【题型】选择题　【知识点】解析几何　【难度】medium
已知抛物线 $C: x^2 = 2py$ ($p > 0$)，$O$ 为原点，过抛物线 $C$ 的焦点 $F$ 作斜率为 $\sqrt{3}$ 的直线与抛物线交于点 $A$, $B$，直线 $AO$, $BO$ 分别交抛物线的准线于点 $C$, $D$，则 $\frac{|AB|}{|CD|}$ 为（ ）

\vspace{0.5cm}

\noindent \quad A. $2$ \quad\quad\quad\quad B. $\sqrt{3}$ \quad\quad\quad\quad C. $\sqrt{2}$ \quad\quad\quad\quad D. $2\sqrt{3}$
【解答】

\noindent \textbf{【答案】} A

\vspace{0.2cm}
\noindent \textbf{【分析】} 根据题意，联立方程组求得$x_1+x_2=2\sqrt{3}p$,$x_1x_2=-p^2$，得到$y_1+y_2=7p$，由抛物线的定义，得到$|AB|=8p$，再由$OA$的方程为$y=\dfrac{y_1}{x_1}x$，求得$x_C=-\dfrac{p^2}{x_1}$，证得$x_2=x_C$，同理可得$x_1=x_D$，求得$|CD|=|x_1-x_2|=4p$，即可求解.

\vspace{0.2cm}
\noindent \textbf{【详解】} 如图所示，由抛物线$C$:$x^2=2py$，可得$F(0,\dfrac{p}{2})$，准线方程为$y=-\dfrac{p}{2}$，

则过抛物线$C$的焦点$F$作斜率为$\sqrt{3}$的直线方程为$y=\sqrt{3}x+\dfrac{p}{2}$，
联立方程组$\begin{cases}y=\sqrt{3}x+\dfrac{p}{2} \\ x^2=2py\end{cases}$，整理得$x^2-2\sqrt{3}px-p^2=0$，
设$A(x_1,y_1)$,$B(x_2,y_2)$，则$\Delta>0$且$x_1+x_2=2\sqrt{3}p$,$x_1x_2=-p^2$，
则$y_1+y_2=\sqrt{3}(x_1+x_2)+p=7p$，
根据抛物线的定义，可得$|AB|=y_1+y_2+p=8p$，
又由$k_{OA}=\dfrac{y_1}{x_1}$，所以直线$OA$的方程为$y=\dfrac{y_1}{x_1}x$，
令$y=-\dfrac{p}{2}$，可得$x_C=-\dfrac{p}{2}\times\dfrac{x_1}{y_1}=-\dfrac{p}{2}\times\dfrac{x_1}{\dfrac{x_1^2}{2p}}=-\dfrac{p^2}{x_1}$，
因为$x_1x_2=-p^2$，可得$x_2=-\dfrac{p^2}{x_1}$，所以$x_2=x_C$，同理可得$x_1=x_D$，
所以$|CD|=|x_1-x_2|=\sqrt{(x_1+x_2)^2-4x_1x_2}=\sqrt{(2\sqrt{3}p)^2-4\times(-p^2)}=4p$，
所以$\dfrac{|AB|}{|CD|}=\dfrac{8p}{4p}=2$．
故选：A.

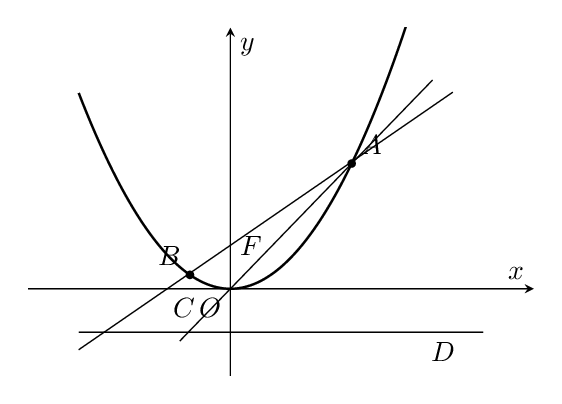